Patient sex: M
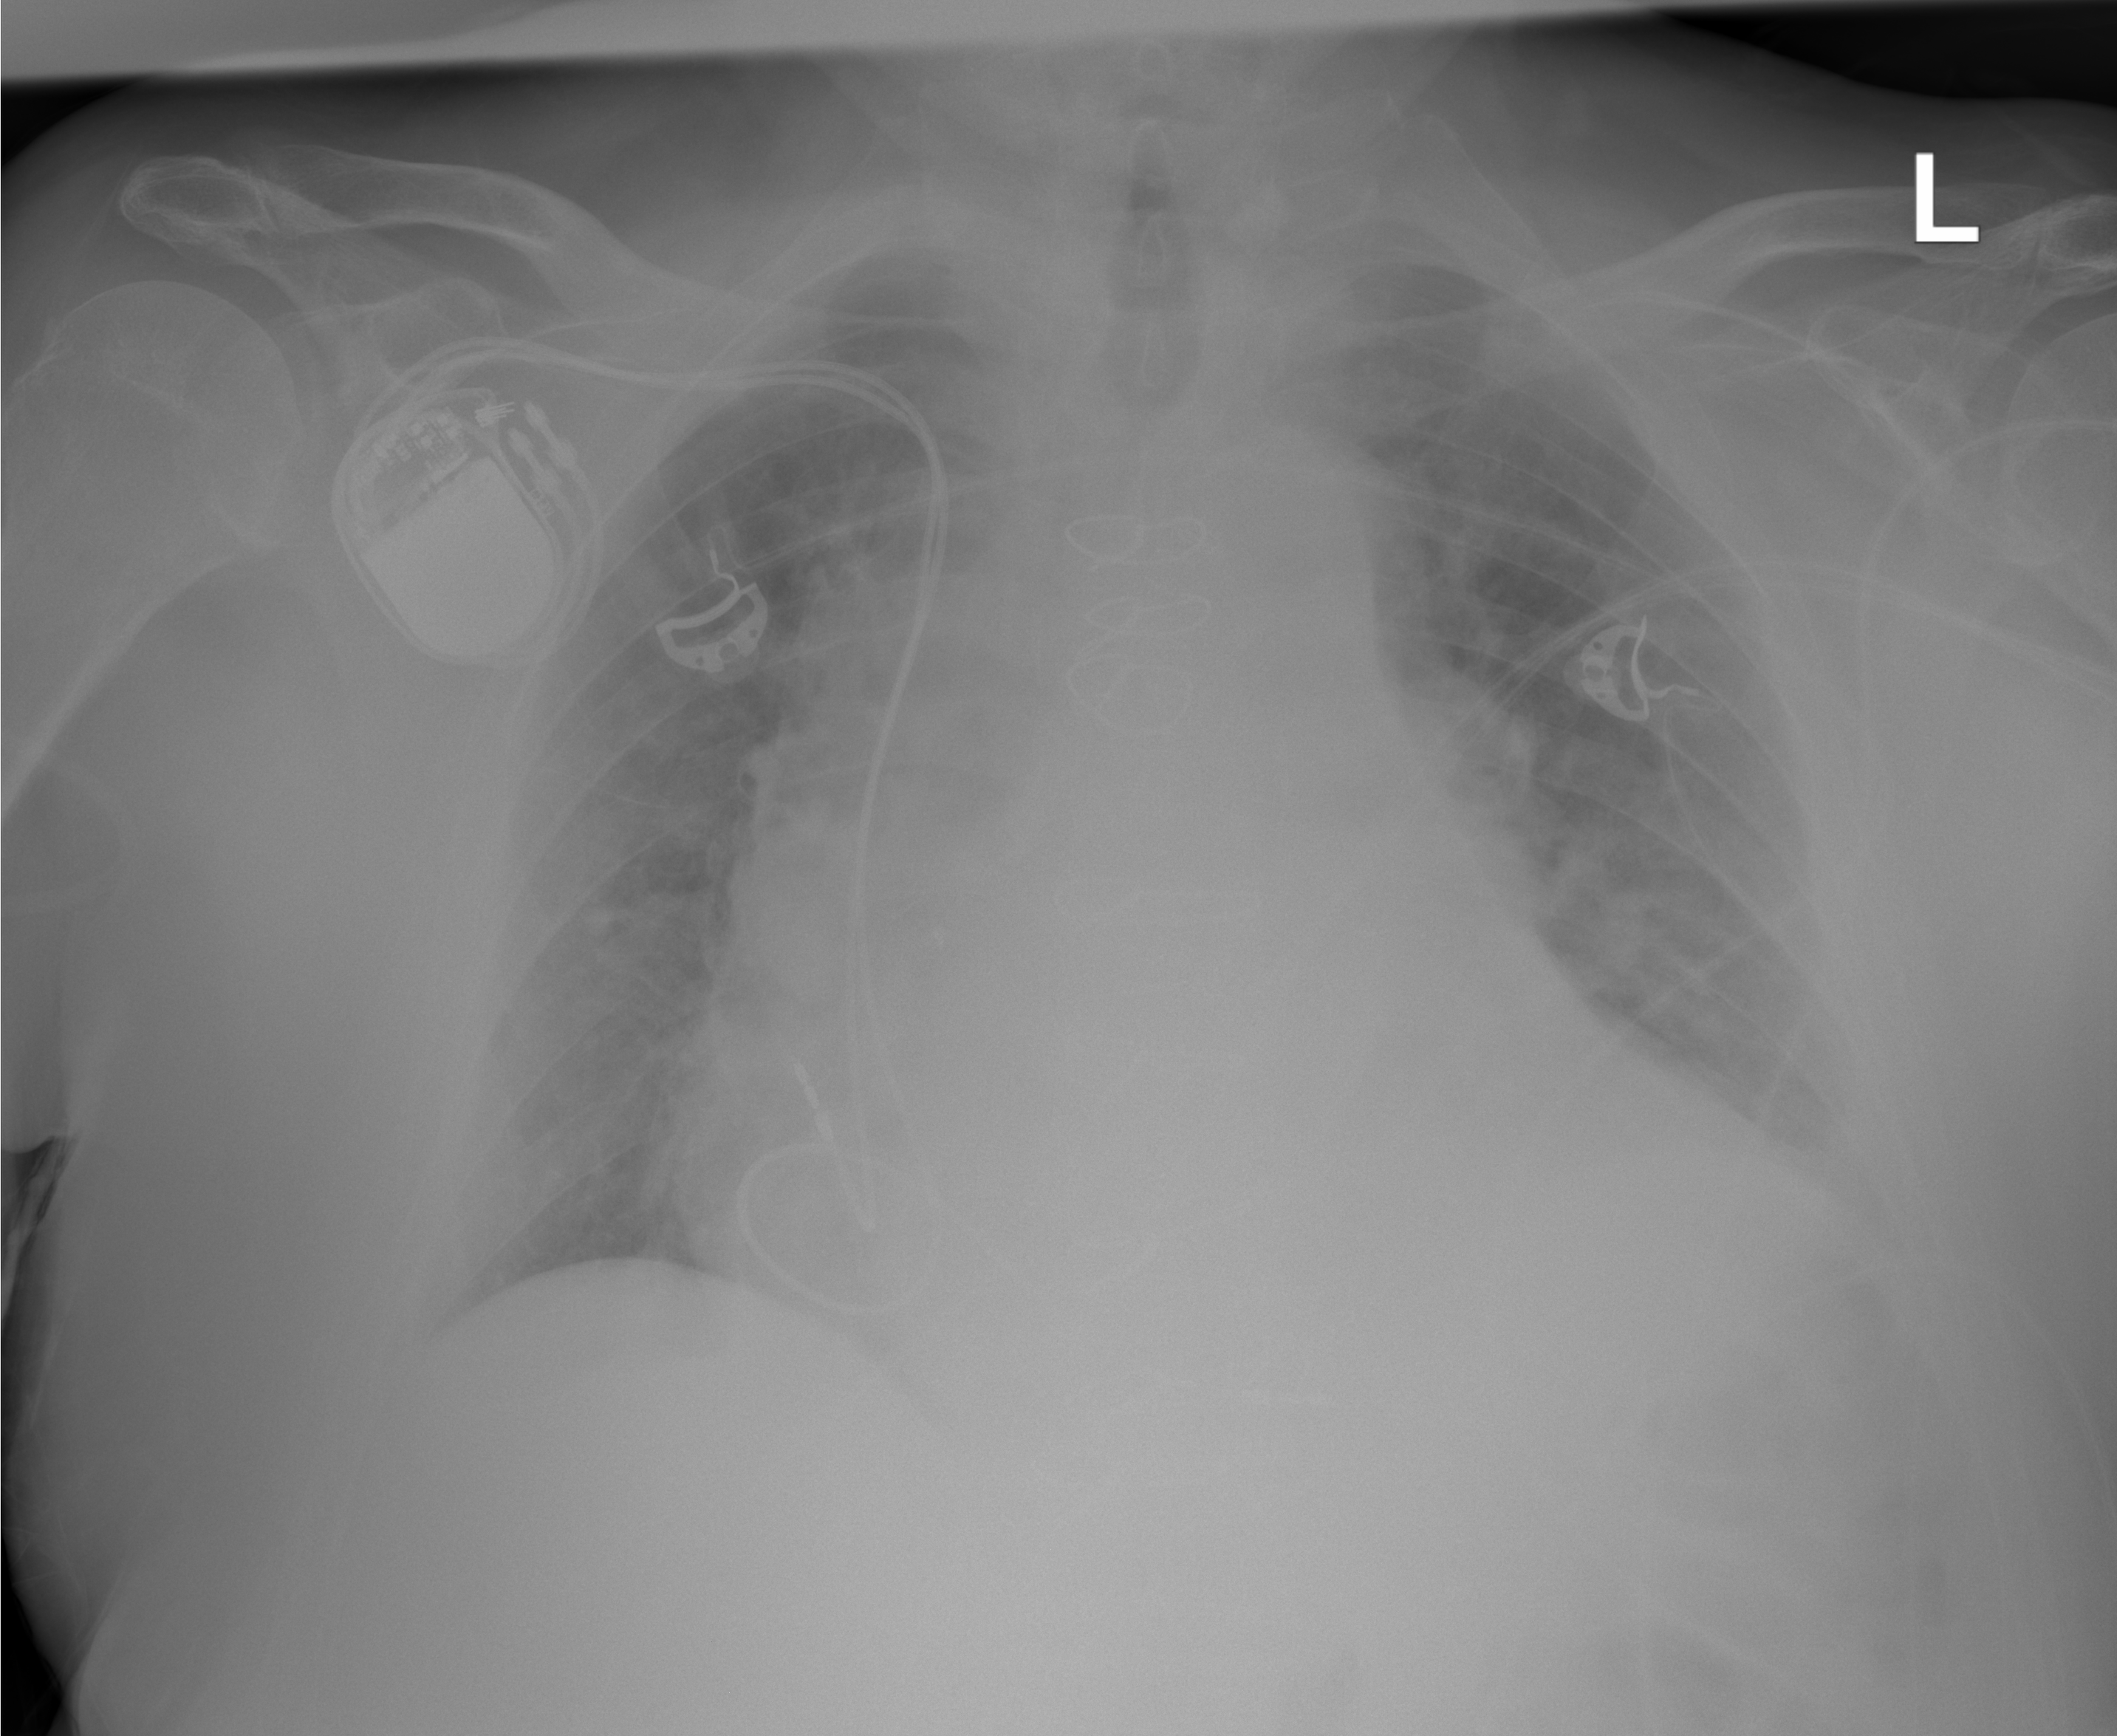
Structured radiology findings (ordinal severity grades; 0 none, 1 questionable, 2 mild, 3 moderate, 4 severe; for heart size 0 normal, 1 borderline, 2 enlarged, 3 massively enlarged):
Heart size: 2
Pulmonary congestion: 0
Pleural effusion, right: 0
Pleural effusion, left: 2
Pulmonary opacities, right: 0
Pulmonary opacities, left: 2
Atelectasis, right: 0
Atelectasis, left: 2